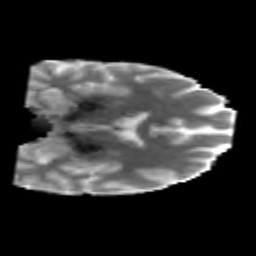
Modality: MD
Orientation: coronal
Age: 35
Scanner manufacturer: philips
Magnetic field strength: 3 T
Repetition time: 8.705 s
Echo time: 0.1273 s